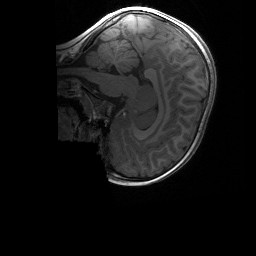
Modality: T1w
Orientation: sagittal
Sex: female
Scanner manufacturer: siemens
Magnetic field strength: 3 T
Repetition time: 1.9 s
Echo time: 0.00243 s